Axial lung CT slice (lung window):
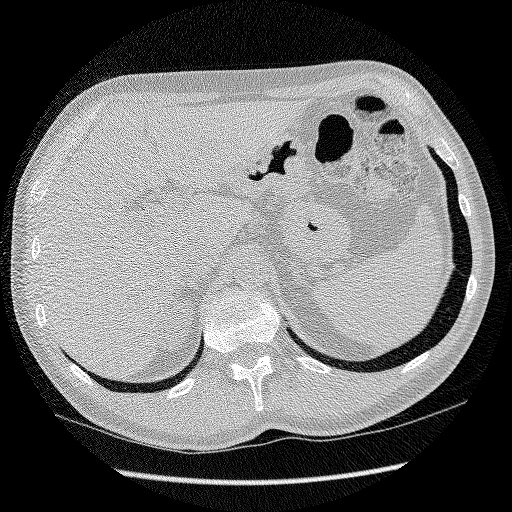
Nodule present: no